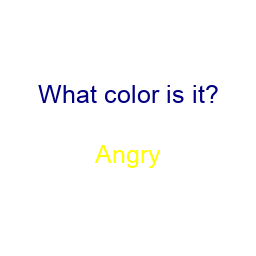
Color: yellow
Background color: white
Question text color: navy